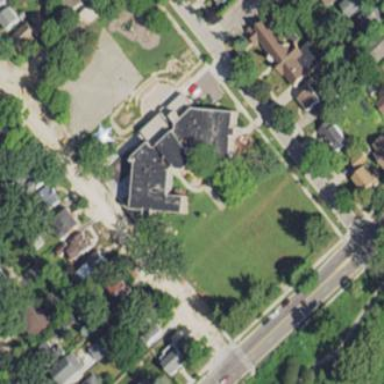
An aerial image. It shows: School building.